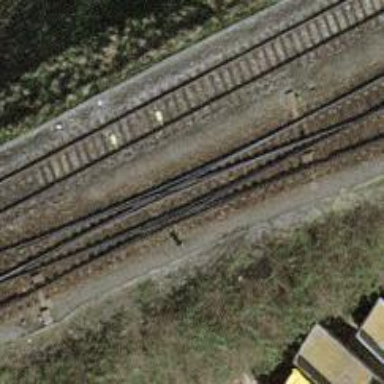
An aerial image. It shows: Railway switch.